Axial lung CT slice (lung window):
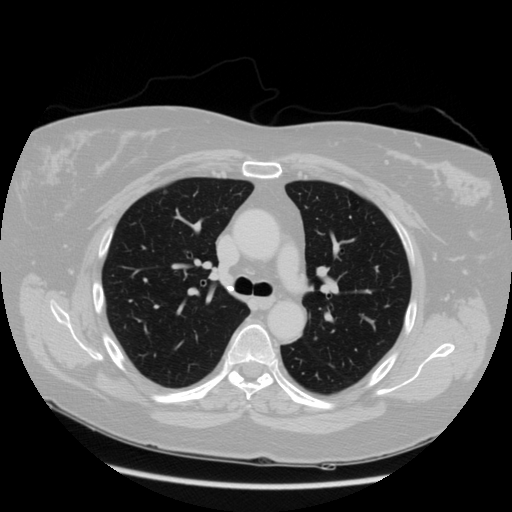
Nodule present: no